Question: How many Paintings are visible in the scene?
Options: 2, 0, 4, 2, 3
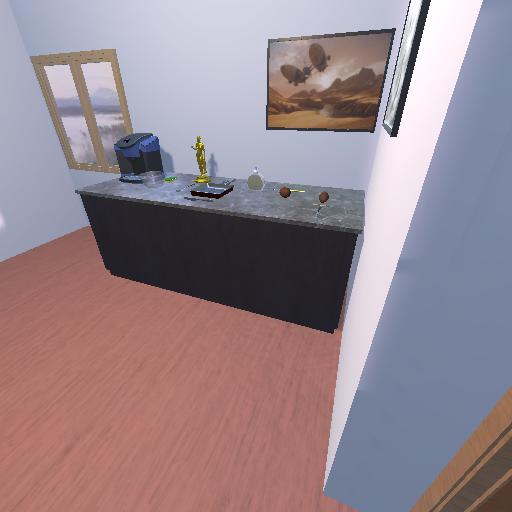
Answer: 2